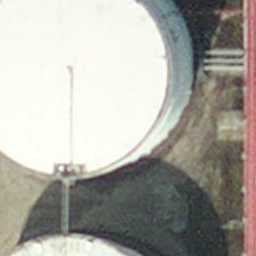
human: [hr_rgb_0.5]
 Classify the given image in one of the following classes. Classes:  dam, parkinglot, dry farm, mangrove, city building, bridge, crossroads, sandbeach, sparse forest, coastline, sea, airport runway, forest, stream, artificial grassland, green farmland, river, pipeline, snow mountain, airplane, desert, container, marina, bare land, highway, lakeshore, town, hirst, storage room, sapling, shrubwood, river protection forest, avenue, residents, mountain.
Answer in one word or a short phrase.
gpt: storage room